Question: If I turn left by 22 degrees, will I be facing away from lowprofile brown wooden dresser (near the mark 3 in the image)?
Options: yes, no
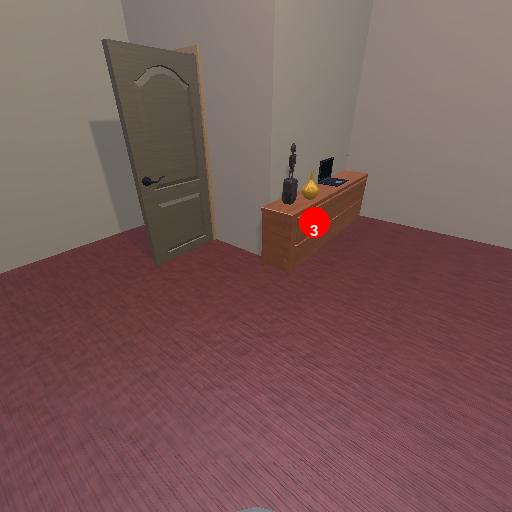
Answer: yes